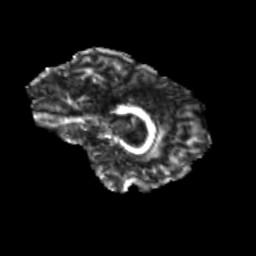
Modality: FA
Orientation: sagittal
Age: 21
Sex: male
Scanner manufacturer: siemens
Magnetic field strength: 3 T
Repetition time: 3.5 s
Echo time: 0.104 s